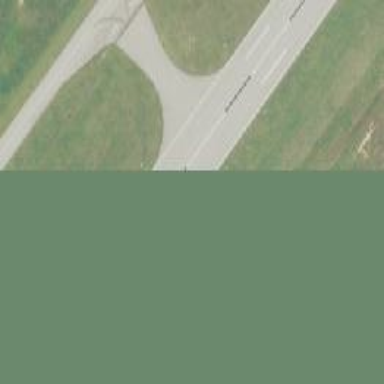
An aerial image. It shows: Image of taxiway at airport.